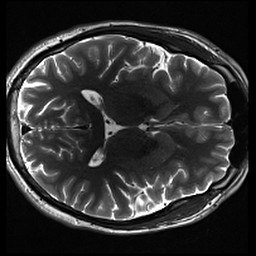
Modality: inplaneT2
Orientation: axial